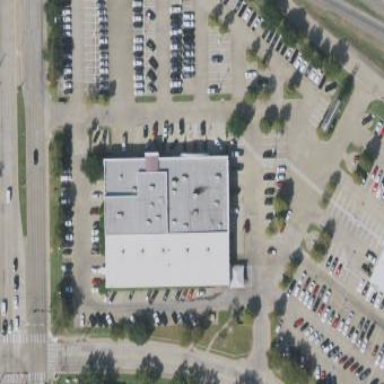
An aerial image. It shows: Building that houses car shop.